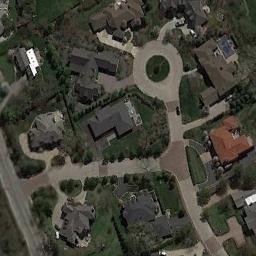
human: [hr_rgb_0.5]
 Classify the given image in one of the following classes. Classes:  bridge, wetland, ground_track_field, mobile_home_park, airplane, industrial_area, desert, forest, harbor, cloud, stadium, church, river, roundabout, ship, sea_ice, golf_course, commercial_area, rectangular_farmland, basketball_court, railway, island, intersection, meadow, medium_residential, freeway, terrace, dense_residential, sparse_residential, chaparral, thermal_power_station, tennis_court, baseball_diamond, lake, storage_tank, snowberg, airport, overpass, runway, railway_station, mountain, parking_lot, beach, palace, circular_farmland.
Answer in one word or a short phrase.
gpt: medium_residential